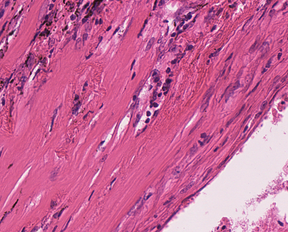
Tumor epithelial tissue: no
Tumor-associated stroma tissue: yes
Normal tissue: no